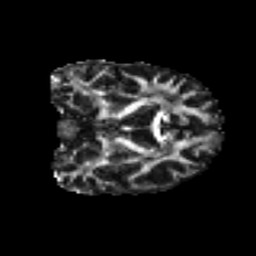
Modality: FA
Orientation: coronal
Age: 64
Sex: male
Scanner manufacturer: ge
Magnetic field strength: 3 T
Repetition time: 7.8 s
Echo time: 0.0607 s